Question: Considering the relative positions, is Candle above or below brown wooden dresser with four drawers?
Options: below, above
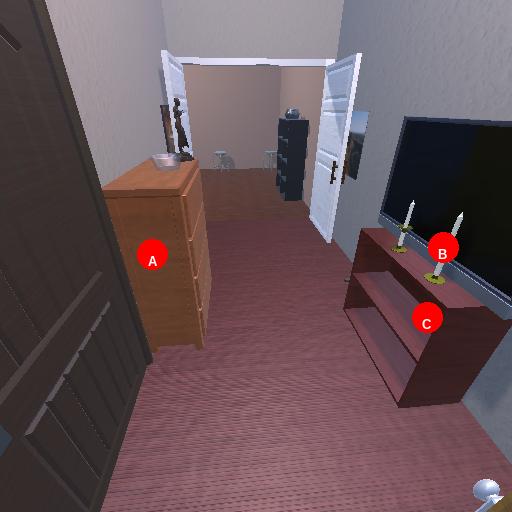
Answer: below